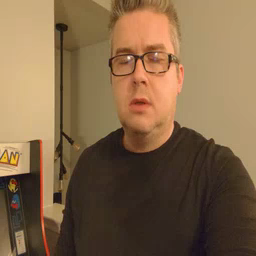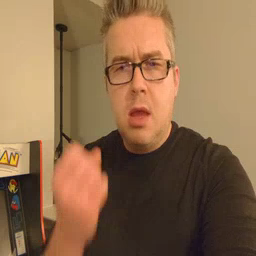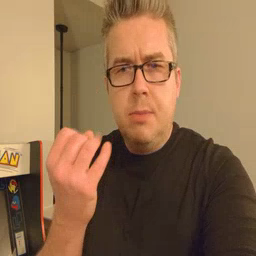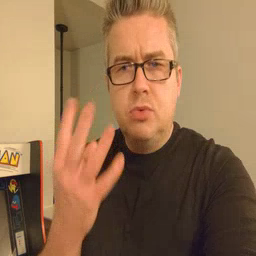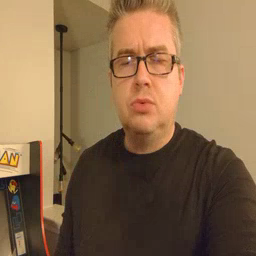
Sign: many